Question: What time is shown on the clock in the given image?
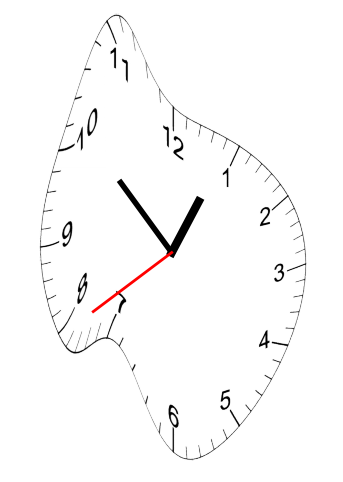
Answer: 12:51:39